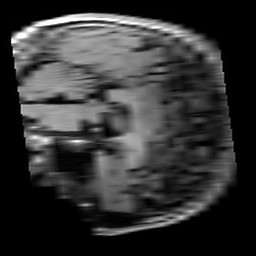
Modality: T1w
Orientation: sagittal
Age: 22
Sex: male
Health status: healthy
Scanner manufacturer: siemens
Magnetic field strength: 3 T
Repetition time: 4.1 s
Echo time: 0.0085 s